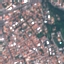
Land use / land cover: Residential